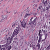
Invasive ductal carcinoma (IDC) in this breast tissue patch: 1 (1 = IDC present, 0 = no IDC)